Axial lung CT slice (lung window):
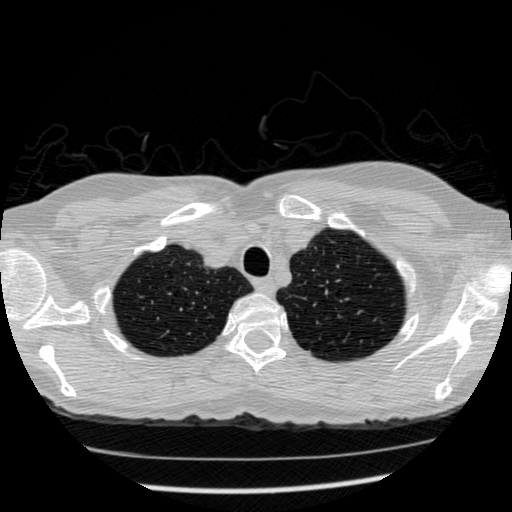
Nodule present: no